Question: I have implemented a GEF editor for a graph-like EMF model, with a remove command for a certain type of node in the graph. I think I've done all the necessary steps in order to make this set up work (<URL>.
However, when I'm deleting a model element, the , i.e., the figure for the model element isn't removed from the editor view, and I have no idea why. I'd be extremely grateful if somebody could have a look at my sources and point me to any problems (and possibly solutions :)). Many thanks in advance!
'''
public class DiagramEditPart extends AbstractGraphicalEditPart {
public DiagramEditPart(Diagram model) {
this.setModel(model);
adapter = new DiagramAdapter();
}
@Override protected IFigure createFigure() {
Figure figure = new FreeformLayer();
return figure;
}
@Override protected void createEditPolicies() {
installEditPolicy(EditPolicy.LAYOUT_ROLE, new DiagramXYLayoutPolicy());
}
@Override protected List<EObject> getModelChildren() {
List<EObject> allModelObjects = new ArrayList<EObject>();
if (((Diagram) getModel()).getMyNodes() != null)
allModelObjects.addAll(((Diagram) getModel()).getMyNodes());
return allModelObjects;
}
@Override public void activate() {
if(!isActive()) {
((Diagram) getModel()).eAdapters().add(adapter);
}
super.activate();
}
@Override public void deactivate() {
if(isActive()) {
((Diagram) getModel()).eAdapters().remove(adapter);
}
super.deactivate();
}
public class DiagramAdapter implements Adapter {
@Override public void notifyChanged(Notification notification) {
switch (notification.getEventType()) {
case Notification.REMOVE: refreshChildren();
break;
default:
break;
}
}
@Override public Notifier getTarget() {
return (Diagram) getModel();
}
@Override public void setTarget(Notifier newTarget) {
// Do nothing.
}
@Override public boolean isAdapterForType(Object type) {
return type.equals(Diagram.class);
}
}
}
'''
'''
public class MyNodeEditPart extends AbstractGraphicalEditPart {
public MyNodeEditPart(MyNode model) {
this.setModel(model);
adapter = new MyNodeAdapter();
}
@Override protected IFigure createFigure() {
return new MyNodeFigure();
}
@Override protected void createEditPolicies() {
installEditPolicy(EditPolicy.COMPONENT_ROLE, new MyNodeComponentEditPolicy());
}
@Override protected void refreshVisuals() {
MyNodeFigure figure = (MyNodeFigure) getFigure();
DiagramEditPart parent = (DiagramEditPart) getParent();
Dimension labelSize = figure.getLabel().getPreferredSize();
Rectangle layout = new Rectangle((getParent().getChildren().indexOf(this) * 50),
(getParent().getChildren().indexOf(this) * 50), (labelSize.width + 20),
(labelSize.height + 20));
parent.setLayoutConstraint(this, figure, layout);
}
public List<Edge> getModelSourceConnections() {
if ((MyNode) getModel() != null && ((MyNode) getModel()).getDiagram() != null) {
ArrayList<Edge> sourceConnections = new ArrayList<Edge>();
for (Edge edge : ((MyNode) getModel()).getDiagram().getOutEdges(((MyNode) getModel()).getId())) {
sourceConnections.add(edge);
}
return sourceConnections;
}
return null;
}
// + the same method for targetconnections
@Override public void activate() {
if (!isActive()) {
((MyNode) getModel()).eAdapters().add(adapter);
}
super.activate();
}
@Override public void deactivate() {
if (isActive()) {
((MyNode) getModel()).eAdapters().remove(adapter);
}
super.deactivate();
}
public class MyNodeAdapter implements Adapter {
@Override
public void notifyChanged(Notification notification) {
refreshVisuals();
}
@Override
public Notifier getTarget() {
return (MyNode) getModel();
}
@Override
public void setTarget(Notifier newTarget) {
// Do nothing
}
@Override
public boolean isAdapterForType(Object type) {
return type.equals(MyNode.class);
}
}
}
'''
'''
public class MyNodeComponentEditPolicy extends ComponentEditPolicy {
@Override
protected Command createDeleteCommand(GroupRequest deleteRequest) {
DeleteMyNodeCommand nodeDeleteCommand = new DeleteMyNodeCommand((MyNode) getHost().getModel());
return nodeDeleteCommand;
}
}
'''
'''
public class DeleteMyNodeCommand extends Command {
public DeleteMyNodeCommand(MyNode model) {
this.node = model;
this.graph = node.getDiagram();
}
@Override public void execute() {
getMyNode().setDiagram(null);
System.out.println("Is the model still present in the graph? " + getGraph().getMyNodes().contains(getMyNode()));
// Returns false, i.e., graph doesn't contain model object at this point!
}
@Override public void undo() {
getMyNode().setDiagram(getGraph());
}
}
'''
---
## EDIT
Re execc's comment: Yes, 'refreshChildren()' is being called. I've tested this by overriding it and adding a simple 'System.err' line, which is being displayed on the console on deletion of a node:
'''
@Override
public void refreshChildren() {
super.refreshChildren();
System.err.println("refreshChildren() IS being called!");
}
'''
---
## EDIT 2
The funny (well...) thing is, when I close the editor and persist the model, then re-open the same file, the node isn't painted anymore, and is not present in the model. But what does this mean? Am I working on a stale model? Or is refreshing/getting the model children not working properly?
---
## EDIT 3
I've just found a peculiar thing, which explain the isues I have? In the 'getModelChildren()' method I call 'allModelObjects.addAll(((Diagram) getModel()).getMyNodes());', and 'getMyNodes()' returns an 'EList'. I found out when I tried to do something along the lines of '((Diagram) getModel()).getMyNodes().remove(getMyNode())' in the delete command, and it threw an 'UnsupportedOperationException'... Hm.
---
## EDIT 4
Er, <URL>?
I've double-checked whether I'm handling the same 'Diagram' object at all times, and while doing this I stumbled across a very thing:
The 'getModelChildren()' method in 'DiagramEditPart' in the last version read approx. like this:
'''
@Override protected List<EObject> getModelChildren() {
List<EObject> allModelObjects = new ArrayList<EObject>();
EList<MyNode> nodes = ((Diagram) getModel()).getMyNodes();
for (MyNode node : nodes) {
if (node.getDiagram() != null); // ### D'Uh! ###
allModelObjects.add(node);
}
return allModelObjects;
}
'''
I'd like to apologize for stealing everyone's time! Your suggestions were very helpful, and indeed helped my to finally track down the bug!
I've also learned a number of lessons, amongst them: Always paste the original code, over-simplifaction may cloak your bugs! And I've learned a lot about EMF, 'Adapter', and GEF. Still:

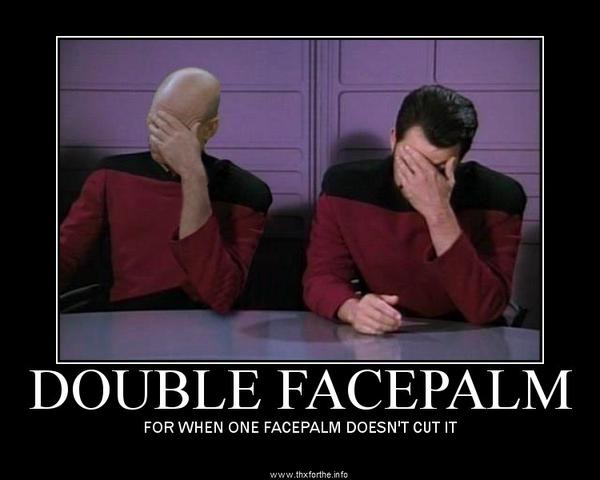
Answer: There is one semi-colon too many in line 5 of the following part of the code, namely after the if statement: 'if (node.getDiagram() != null);':
'''
1 @Override protected List<EObject> getModelChildren() {
2 List<EObject> allModelObjects = new ArrayList<EObject>();
3 EList<MyNode> nodes = ((Diagram) getModel()).getMyNodes();
4 for (MyNode node : nodes) {
5 if (node.getDiagram() != null);
6 allModelObjects.add(node);
7 }
8 return allModelObjects;
9 }
'''